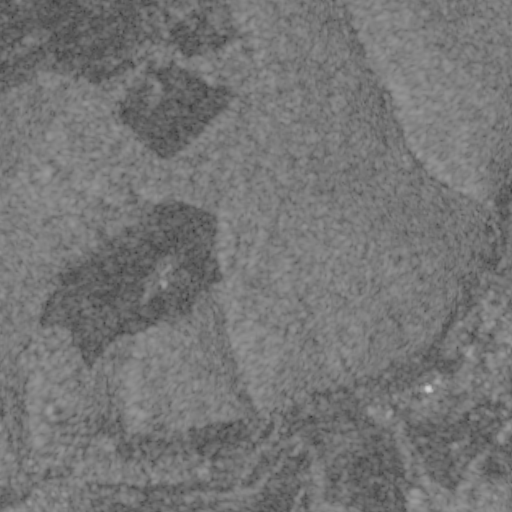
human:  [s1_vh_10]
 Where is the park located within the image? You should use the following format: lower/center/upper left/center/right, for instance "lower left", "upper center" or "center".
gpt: The park is located in the lower left of the image.
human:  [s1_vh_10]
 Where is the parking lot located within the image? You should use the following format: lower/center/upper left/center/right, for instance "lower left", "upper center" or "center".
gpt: The parking lot is located in the lower left of the image.
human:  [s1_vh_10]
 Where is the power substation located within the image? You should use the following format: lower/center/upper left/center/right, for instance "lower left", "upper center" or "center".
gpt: The power substation is located in the lower right of the image.
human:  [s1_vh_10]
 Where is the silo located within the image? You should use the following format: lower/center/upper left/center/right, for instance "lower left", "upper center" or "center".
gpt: The silo is located in the lower right of the image.
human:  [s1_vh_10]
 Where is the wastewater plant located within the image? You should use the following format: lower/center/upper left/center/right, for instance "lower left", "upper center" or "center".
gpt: The wastewater plant is located in the lower right of the image.
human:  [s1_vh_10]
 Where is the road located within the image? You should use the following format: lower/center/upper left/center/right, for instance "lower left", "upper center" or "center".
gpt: There is no road in the image.

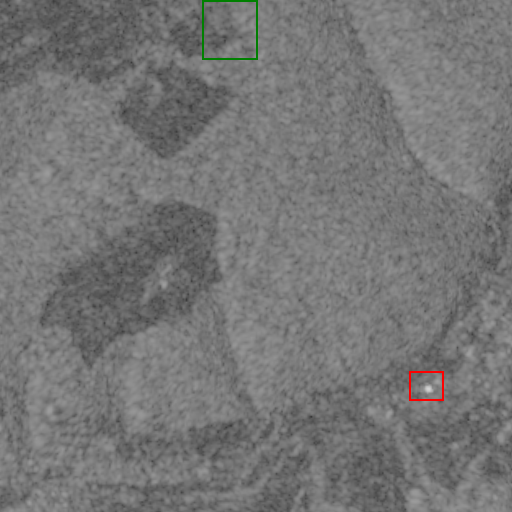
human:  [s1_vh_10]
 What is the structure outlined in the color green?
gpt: The structure outlined in green is a crop field.
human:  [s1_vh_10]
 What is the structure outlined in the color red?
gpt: The structure outlined in red is a wastewater plant.
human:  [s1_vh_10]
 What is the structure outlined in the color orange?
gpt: There is no orange outline.